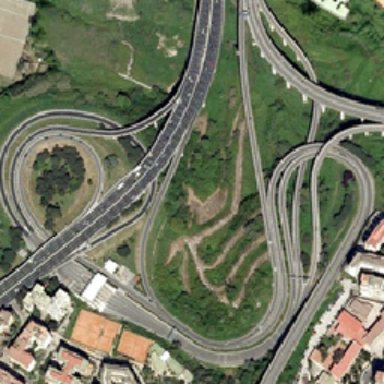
There are many buildings at the bottom of the viaduct .